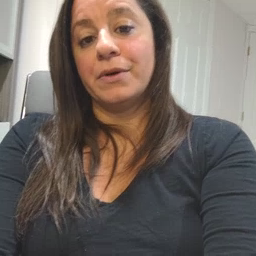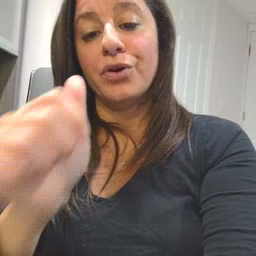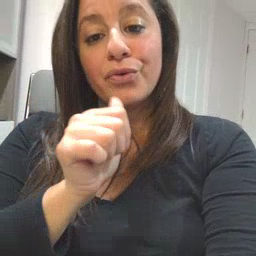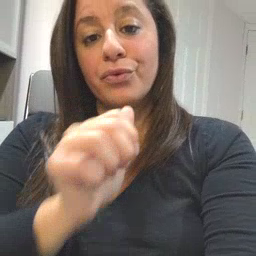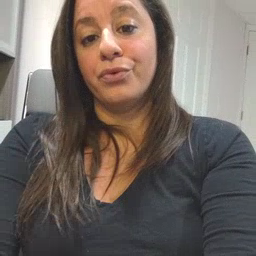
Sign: girl